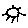
Label: sun